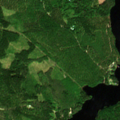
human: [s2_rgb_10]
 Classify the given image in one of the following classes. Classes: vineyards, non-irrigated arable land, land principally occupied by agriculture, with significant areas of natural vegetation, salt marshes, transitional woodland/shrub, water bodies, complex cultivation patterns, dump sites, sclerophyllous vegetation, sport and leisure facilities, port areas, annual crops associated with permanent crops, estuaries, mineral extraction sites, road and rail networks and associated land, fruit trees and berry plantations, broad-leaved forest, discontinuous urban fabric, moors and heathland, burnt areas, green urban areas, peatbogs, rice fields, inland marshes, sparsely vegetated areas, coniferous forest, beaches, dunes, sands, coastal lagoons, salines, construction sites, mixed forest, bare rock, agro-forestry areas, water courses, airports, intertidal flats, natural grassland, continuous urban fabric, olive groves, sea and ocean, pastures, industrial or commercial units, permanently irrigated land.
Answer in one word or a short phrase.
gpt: broad-leaved forest, coniferous forest, mixed forest, transitional woodland/shrub, water bodies